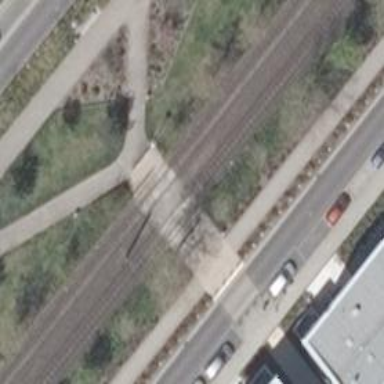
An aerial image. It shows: Tram crossing on the railway.